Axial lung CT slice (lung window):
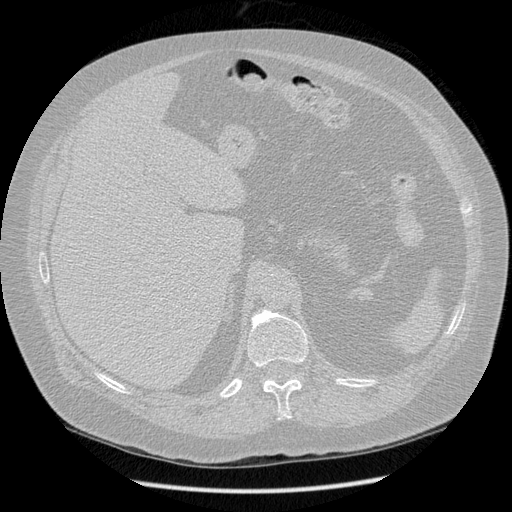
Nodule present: no